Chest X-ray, AP view. Patient: 75 years old, sex F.
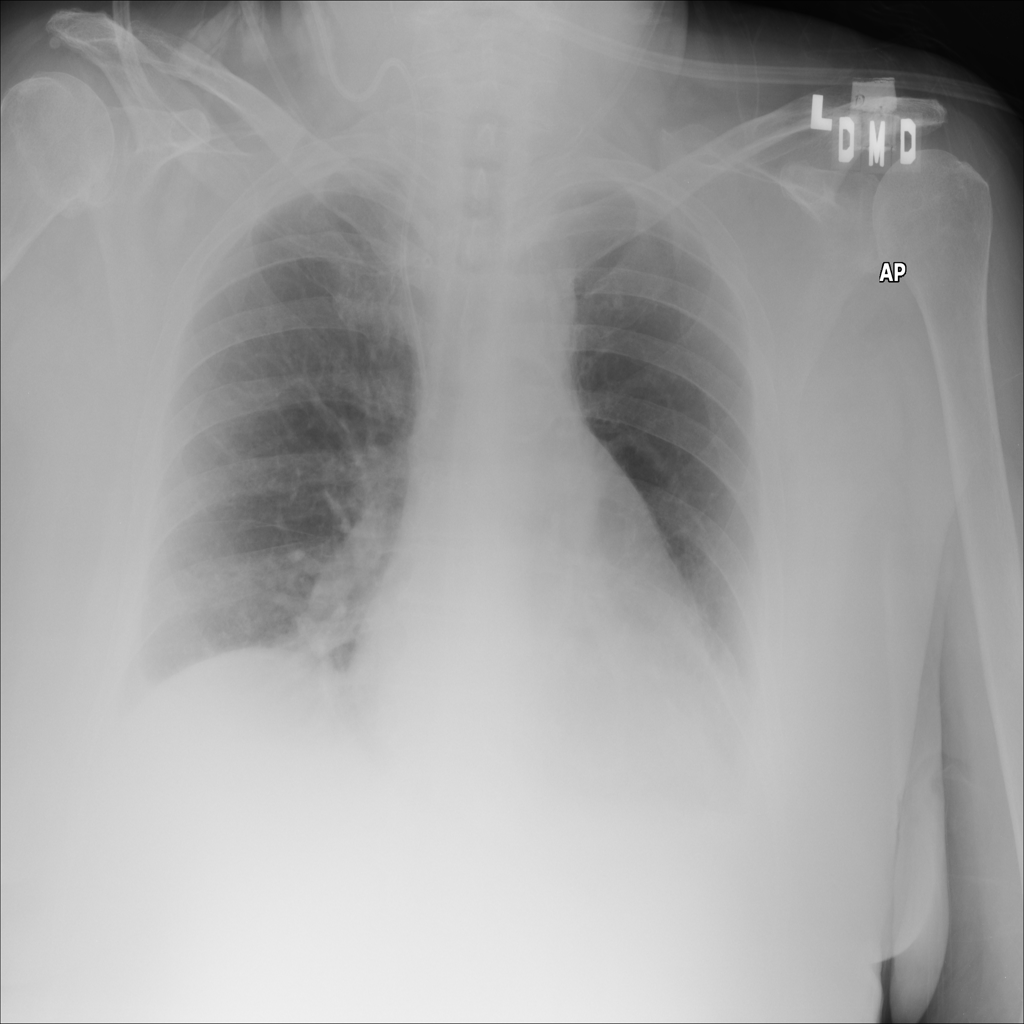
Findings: Effusion